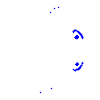
Particle: pion